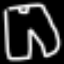
Label: pants